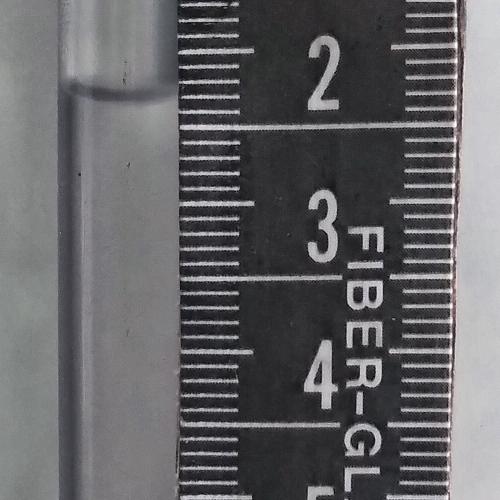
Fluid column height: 2.3 cm